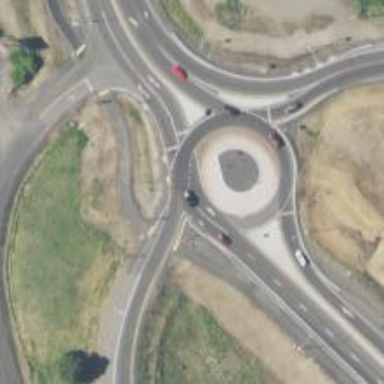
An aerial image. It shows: Secondary road with asphalt surface leading to roundabout junction.